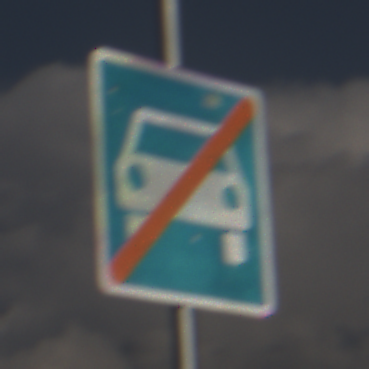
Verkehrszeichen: EndeKraftfahrstrasse
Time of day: MorningAfternoon
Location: Outdoor (Nature)
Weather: PartlyCloudy
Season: NotSpecified
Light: Natural